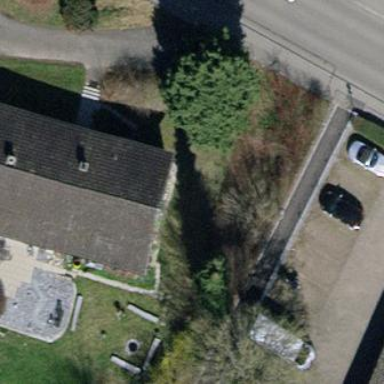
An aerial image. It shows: Detached building.